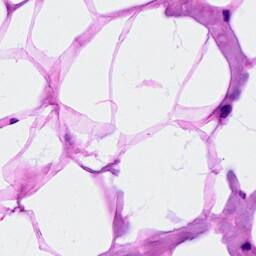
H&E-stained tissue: Breast